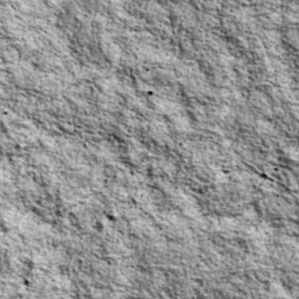
Label: non_frost